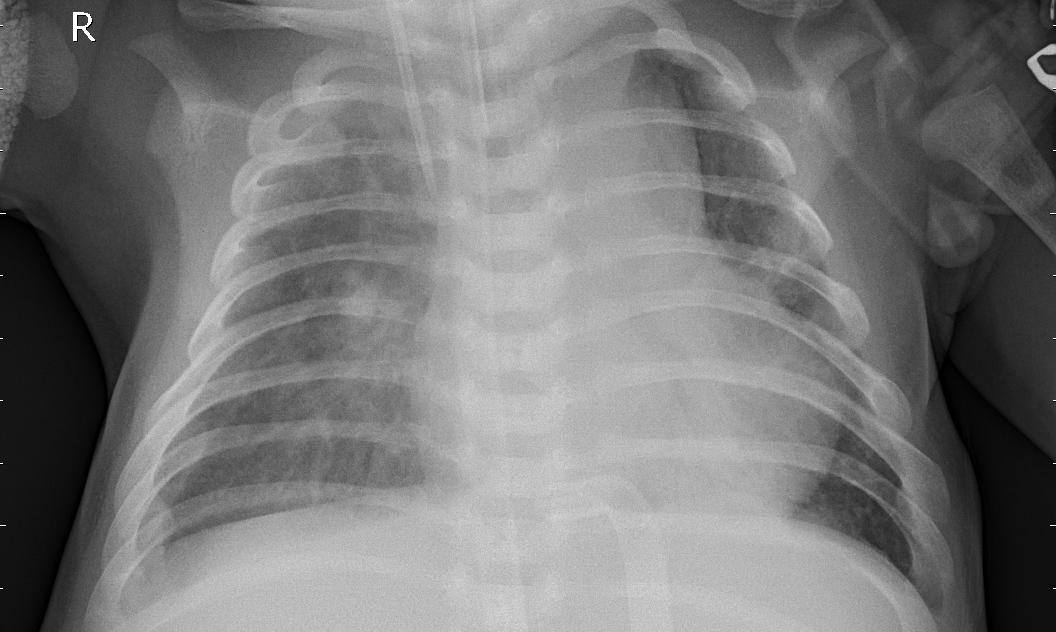
Diagnosis: PNEUMONIA